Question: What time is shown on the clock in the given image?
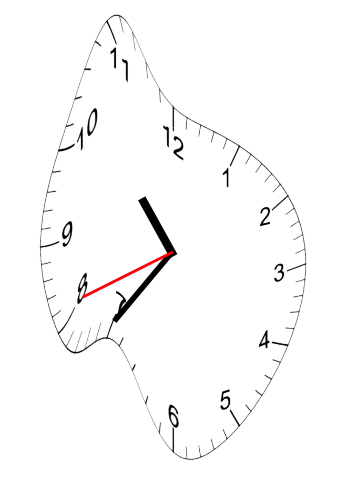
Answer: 10:35:41